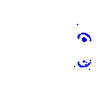
Particle: pion